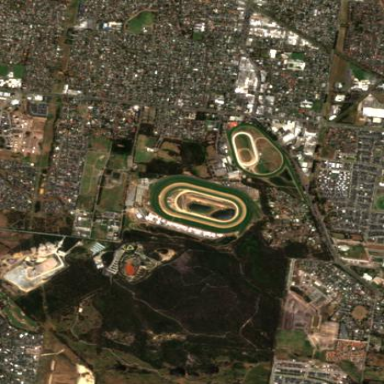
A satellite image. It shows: Sports center specializing in horse racing.